Interaction volume radius: 10 \u00c5
Interaction volume height: 15 \u00c5
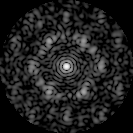
Disorder parameter: 0.6826